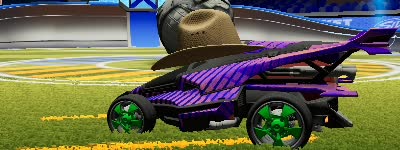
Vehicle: aftershock